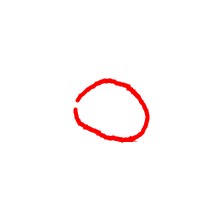
Shape: circle